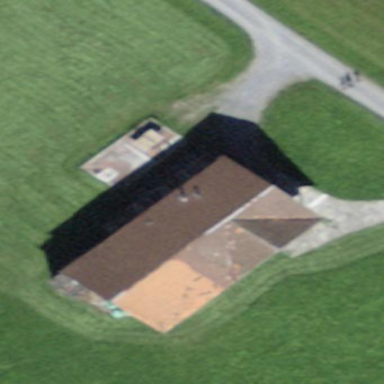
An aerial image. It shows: Farm building.